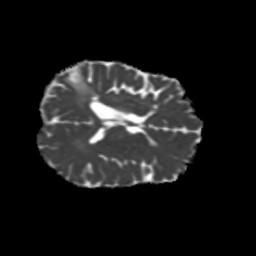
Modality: MD
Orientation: axial
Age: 50
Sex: female
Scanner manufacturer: siemens
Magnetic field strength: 3 T
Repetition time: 5.25 s
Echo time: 0.08 s